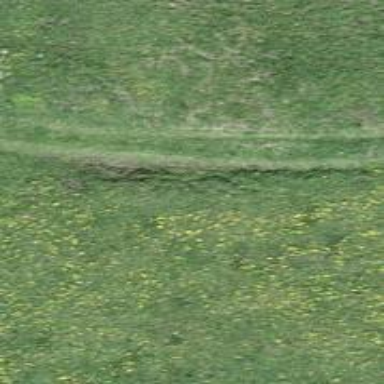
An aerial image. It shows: Track with grade5 tracktype.